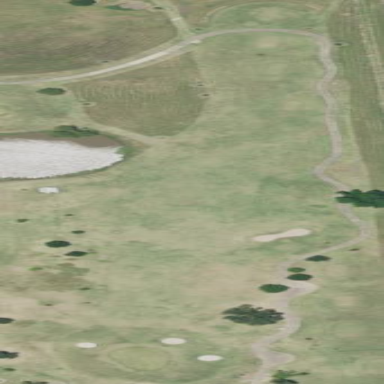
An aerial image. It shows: Golf hole within leisure land area of golf course.